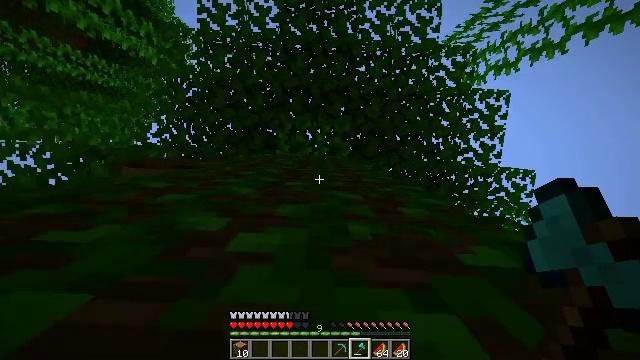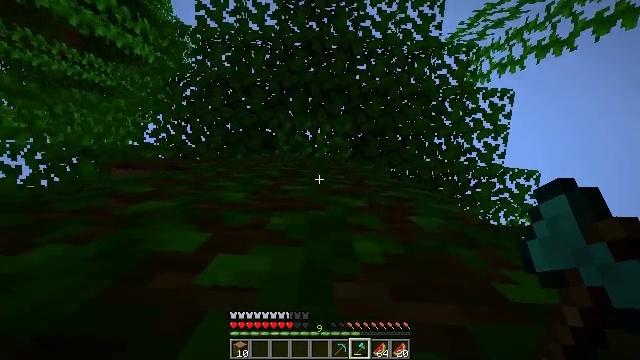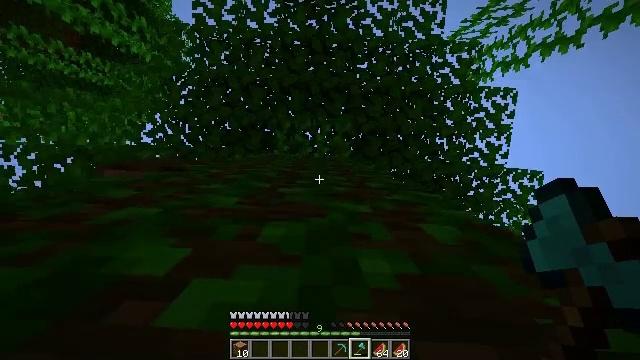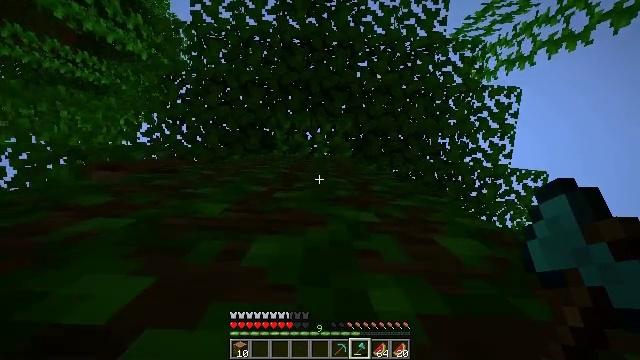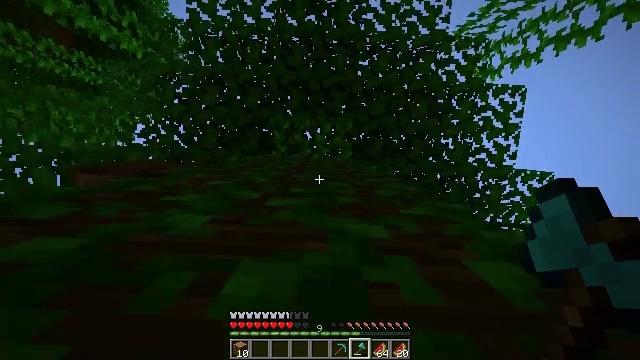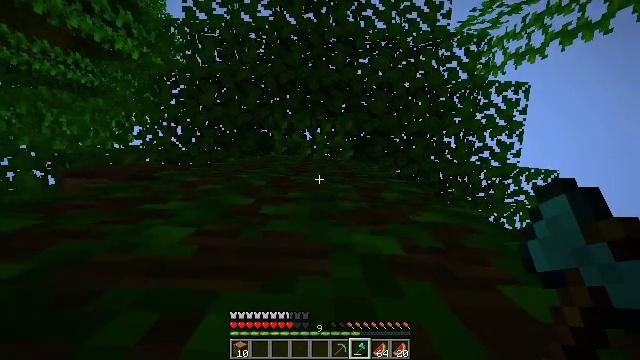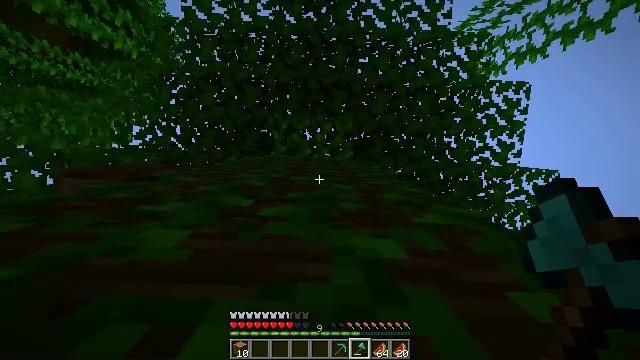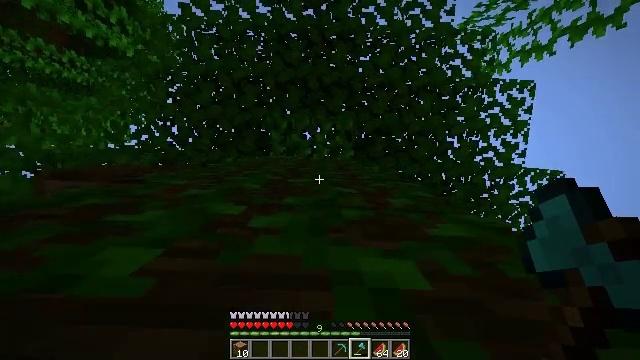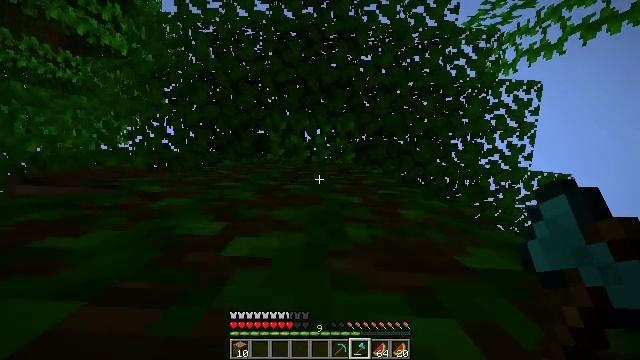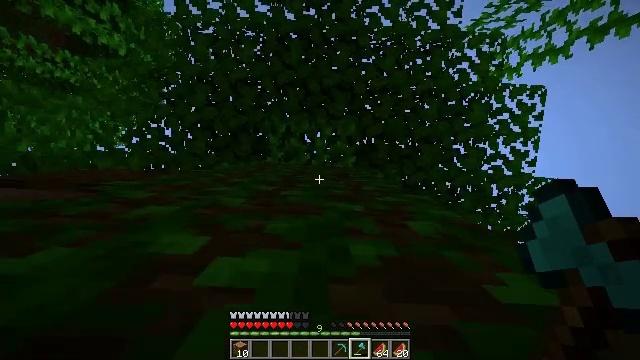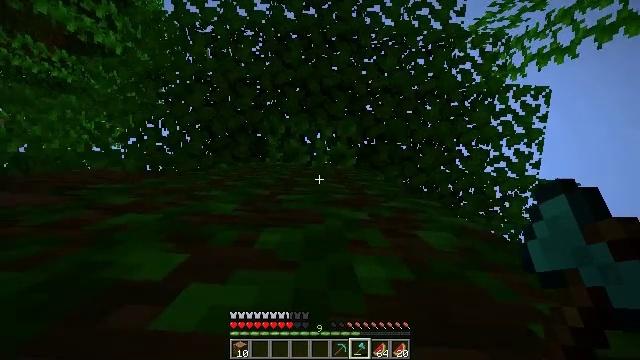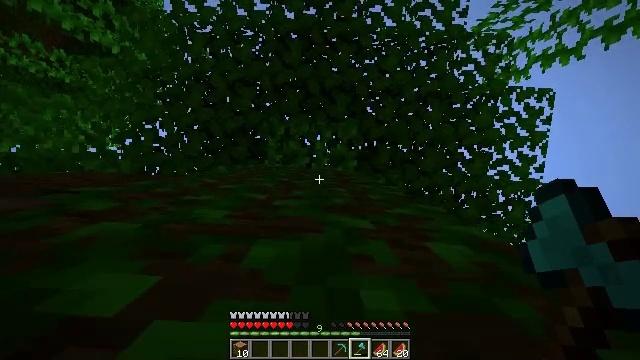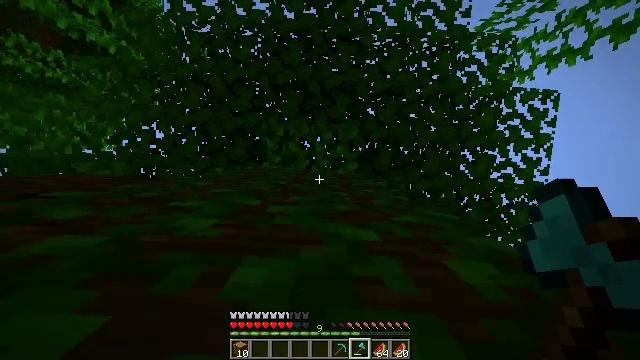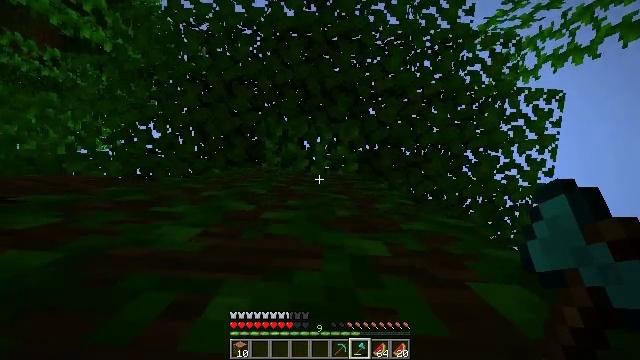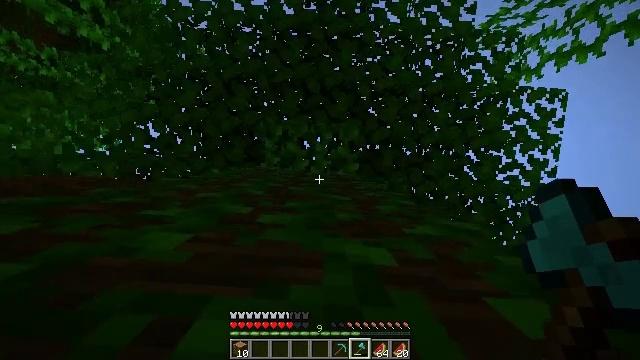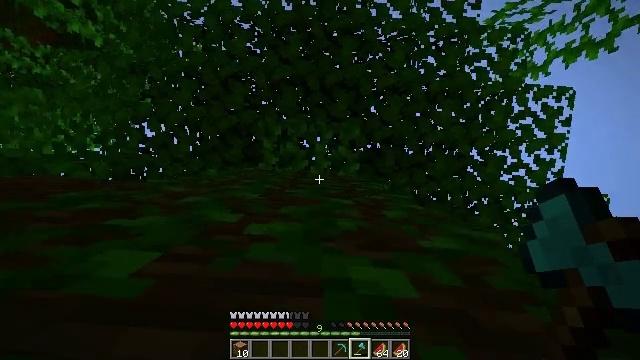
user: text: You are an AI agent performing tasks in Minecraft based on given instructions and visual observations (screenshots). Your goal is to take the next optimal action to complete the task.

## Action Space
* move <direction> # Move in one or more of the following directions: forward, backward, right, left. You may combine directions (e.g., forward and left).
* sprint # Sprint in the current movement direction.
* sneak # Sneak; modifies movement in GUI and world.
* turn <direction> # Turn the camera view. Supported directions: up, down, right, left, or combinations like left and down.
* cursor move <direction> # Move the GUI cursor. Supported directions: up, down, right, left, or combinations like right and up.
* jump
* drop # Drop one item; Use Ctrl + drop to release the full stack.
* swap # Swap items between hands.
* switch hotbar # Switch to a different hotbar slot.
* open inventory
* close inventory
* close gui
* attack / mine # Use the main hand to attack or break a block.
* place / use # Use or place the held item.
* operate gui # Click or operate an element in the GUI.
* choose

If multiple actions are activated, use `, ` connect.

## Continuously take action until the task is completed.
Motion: motion action
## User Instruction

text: Break the vines.
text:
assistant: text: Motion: move forward, sprint, jump
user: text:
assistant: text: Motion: move forward, sprint, jump
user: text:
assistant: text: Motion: move forward, jump
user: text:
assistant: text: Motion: move forward, jump
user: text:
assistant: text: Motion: move forward, sprint, jump
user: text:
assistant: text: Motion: move forward, sprint, jump
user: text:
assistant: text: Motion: move forward, sprint, jump
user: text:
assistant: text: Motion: move forward, sprint, jump
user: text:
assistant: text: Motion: move forward, jump
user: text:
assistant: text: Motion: move forward, jump
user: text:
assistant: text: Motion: move forward, jump
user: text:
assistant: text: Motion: move forward, jump
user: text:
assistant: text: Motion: move forward, sprint, jump
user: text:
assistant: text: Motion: move forward, sprint, jump
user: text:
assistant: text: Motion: move forward, sprint, jump
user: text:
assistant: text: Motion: move forward, sprint, jump
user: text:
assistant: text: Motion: move forward, jump
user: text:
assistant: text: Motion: move forward, jump
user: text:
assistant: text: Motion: move forward, jump
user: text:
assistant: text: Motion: move forward, turn right, jump
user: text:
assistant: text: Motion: move forward, jump
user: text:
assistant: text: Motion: move forward, sprint, jump
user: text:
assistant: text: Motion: move forward, sprint, jump
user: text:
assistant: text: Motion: move forward, sprint, jump
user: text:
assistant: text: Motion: move forward, jump
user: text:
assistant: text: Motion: move forward, jump
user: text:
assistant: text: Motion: move forward, attack / mine, jump
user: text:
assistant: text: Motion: move forward, turn left, attack / mine, jump
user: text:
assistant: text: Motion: move forward, turn left, attack / mine, jump
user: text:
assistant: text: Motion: move forward, attack / mine, jump